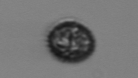
Label: Pseudochattonella_farcimen